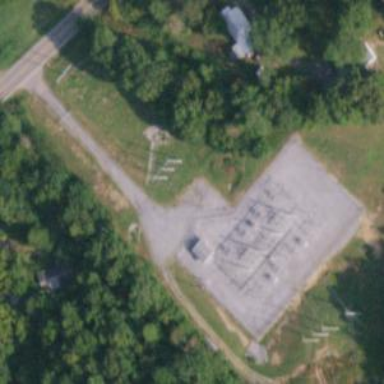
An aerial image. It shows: Power substation surrounded by fence. This substation operates at the compensation level.